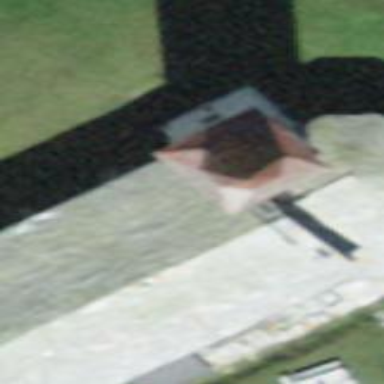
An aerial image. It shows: Beautiful church building.